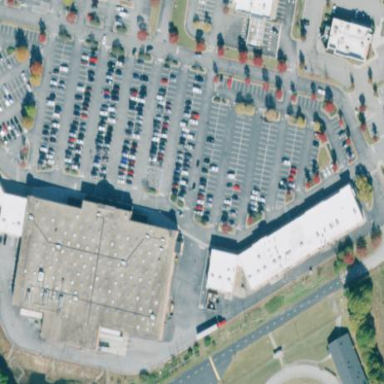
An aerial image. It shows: Retail area.